Question: This kind of problem is difficult to search and best explained by images.
Here is my current image.

Button is at the bottom but I cannot read String4's value. I tried padding, layout_margin , changing layout_width and layout_height etc. but in vain. Can anyone help me here? Any kind of information is appreciated.
My layout is
'''
<?xml version="1.0" encoding="utf-8"?>
<RelativeLayout xmlns:android="http://schemas.android.com/apk/res/android"
android:layout_width="fill_parent"
android:layout_height="fill_parent"
android:orientation="vertical" >
<ScrollView
xmlns:android="http://schemas.android.com/apk/res/android"
android:layout_width="fill_parent"
android:layout_height="fill_parent" >
<LinearLayout
xmlns:android="http://schemas.android.com/apk/res/android"
android:layout_width="fill_parent"
android:layout_height="fill_parent"
android:orientation="vertical" >
<TextView
android:id="@+id/labelInfo"
android:layout_width="fill_parent"
android:layout_height="wrap_content" />
<TextView
android:id="@+id/priceInfo"
android:layout_width="fill_parent"
android:layout_height="wrap_content" />
<TextView
android:id="@+id/description"
android:layout_width="fill_parent"
android:layout_height="wrap_content" />
<TextView
android:id="@+id/brand"
android:layout_width="fill_parent"
android:layout_height="wrap_content" />
</LinearLayout>
</ScrollView>
<RelativeLayout
android:layout_width="fill_parent"
android:layout_height="fill_parent" >
<Button
android:id="@+id/goToUrl"
android:layout_width="fill_parent"
android:layout_height="wrap_content"
android:layout_alignParentBottom="true"
android:text="@string/buy" />
</RelativeLayout>
</RelativeLayout>
'''
Please note there is scrollbar since first TextView's value can be quite long.I know one solution is to use Listview, but I am keeping that as last resort.
Thanks
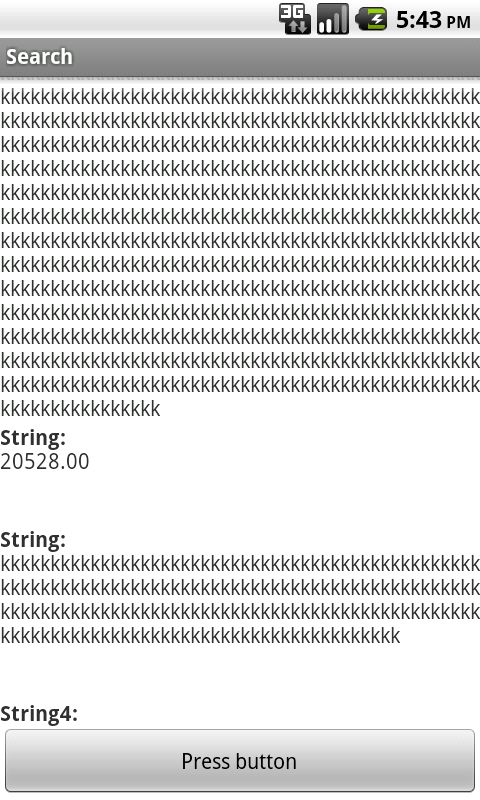
Answer: first make as shown below
'''
<?xml version="1.0" encoding="utf-8"?>
<RelativeLayout xmlns:android="http://schemas.android.com/apk/res/android"
android:id="@+id/footer_bar"
android:layout_width="fill_parent"
android:layout_height="wrap_content"
android:layout_gravity="bottom">
<LinearLayout
android:id="@+id/footer_bar_bg"
android:layout_width="fill_parent"
android:layout_height="50dp"
android:orientation="horizontal"
android:minHeight="50dp"
android:layout_alignParentBottom="true" android:layout_centerHorizontal="true">
<Button
android:id="@+id/footer_my_account"
android:layout_width="fill_parent"
android:layout_height="fill_parent"
android:layout_alignParentBottom="true"
android:layout_alignParentRight="true"
android:layout_gravity="right"
android:layout_toRightOf="@+id/sepview2"
android:layout_weight="0.35"
android:text="My Account"
/>
</LinearLayout>
</RelativeLayout>
'''
after this chnage ur layout as shown below
'''
<?xml version="1.0" encoding="utf-8"?>
<RelativeLayout xmlns:android="http://schemas.android.com/apk/res/android"
android:layout_width="fill_parent"
android:layout_height="fill_parent"
>
<include layout="@layout/footer" android:layout_alignParentBottom="true" />
<ScrollView
android:layout_width="fill_parent"
android:layout_height="fill_parent"
android:layout_alignParentTop="true"
android:layout_above="@+id/footer_bar_bg"
android:layout_marginBottom="50dp"
>
<LinearLayout
android:layout_width="wrap_content"
android:layout_height="wrap_content"
android:orientation="vertical" >
<TextView
android:id="@+id/labelInfo"
android:layout_width="wrap_content"
android:layout_height="wrap_content"
android:textColor="#fff"
android:text="aaaaaaaaaaaaaaaaaaaaaaaaaaaaaaaaaaaaaaaaaaaaaaaaaaaaaaaaaaaaaaaaaaaaaaaaaaaaaaaaaaaaaaaaaaaaaaaaaaaaaaaaaaaaaaaaaabbbbbbbbbbbbbbbbbbbbbbbbbbbbbbbbbbbbbbbbbbbbccccccccccccccccccccccccccccccccccccccccccccccccccccccccccccccccccccccc"
/>
<TextView
android:id="@+id/priceInfo"
android:layout_width="fill_parent"
android:textColor="#fff"
android:text="aaaaaaaaaaaaaaaaaaaaaaaaaaaaaaaaaaaaaaaaaaaaaaaaaaaaaaaaaaaaaaaaaaaaaaaaaaaaaaaaaaaaaaaaaaaaaaaaaaaaaaaaaaaaaaaaaabbbbbbbbbbbbbbbbbbbbbbbbbbbbbbbbbbbbbbbbbbbbccccccccccccccccccccccccccccccccccccccccccccccccccccccccccccccccccccccc"
android:layout_height="wrap_content" />
<TextView
android:id="@+id/description"
android:layout_width="fill_parent"
android:textColor="#fff"
android:text="aaaaaaaaaaaaaaaaaaaaaaaaaaaaaaaaaaaaaaaaaaaaaaaaaaaaaaaaaaaaaaaaaaaaaaaaaaaaaaaaaaaaaaaaaaaaaaaaaaaaaaaaaaaaaaaaaabbbbbbbbbbbbbbbbbbbbbbbbbbbbbbbbbbbbbbbbbbbbccccccccccccccccccccccccccccccccccccccccccccccccccccccccccccccccccccccc"
android:layout_height="wrap_content" />
<TextView
android:id="@+id/brand"
android:layout_width="fill_parent"
android:textColor="#fff"
android:text="cccccccccccccccccccccccccccccccccccccccccccccccccccccccccccccccccccccccccccccccccccccccccccccccccccccccccccccccccccccccccccccccccccccccccccccccccccccccccccccccccccccccccccaaaaaaaaaaaaaaaaaaaaaaaaaaaaaaaaaaaaaaaaaaaaaaaaaaaaaaaaaaaaaaaaaaaaaaaaaaaaaaaaaaaaaaaaaaaaaaaaaaaaaaaaaaaaaaaaaabbbbbbbbbbbbbbbbbbbbbbbbbbbbbbbbbbbbbbbbbbbbccccccccccccccccccccccccccccccccccccccccccccccccccccccccccccccccccccccc"
android:layout_height="wrap_content" />
</LinearLayout>
</ScrollView>
</RelativeLayout>
'''